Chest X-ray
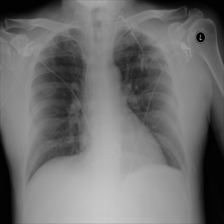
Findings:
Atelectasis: negative
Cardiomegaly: negative
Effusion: negative
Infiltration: negative
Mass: negative
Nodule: negative
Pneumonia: negative
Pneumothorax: negative
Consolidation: negative
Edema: negative
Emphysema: negative
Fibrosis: negative
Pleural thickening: negative
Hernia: negative